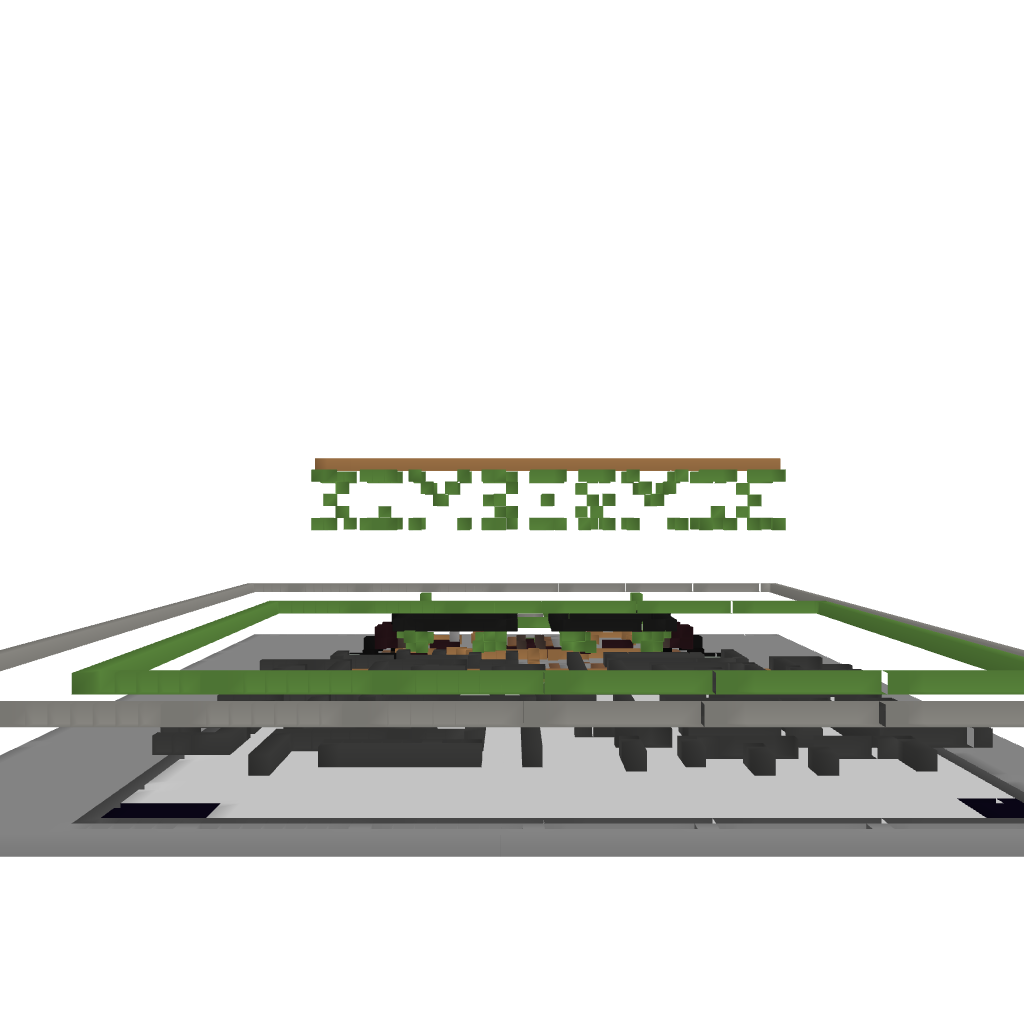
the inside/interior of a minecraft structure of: BomberMan MiniGame